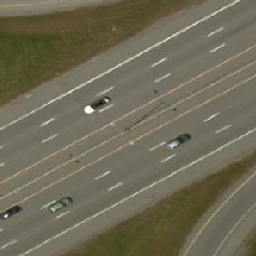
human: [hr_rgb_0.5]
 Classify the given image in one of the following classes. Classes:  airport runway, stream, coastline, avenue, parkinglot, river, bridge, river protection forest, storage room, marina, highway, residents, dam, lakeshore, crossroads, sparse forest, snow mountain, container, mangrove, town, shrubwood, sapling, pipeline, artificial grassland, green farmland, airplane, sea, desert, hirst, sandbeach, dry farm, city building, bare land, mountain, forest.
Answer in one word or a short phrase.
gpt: highway